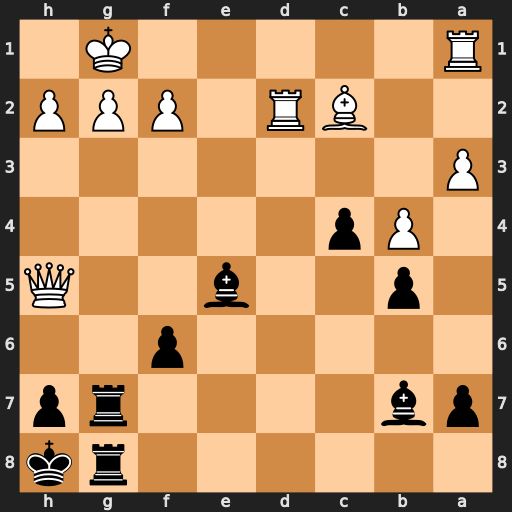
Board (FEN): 6rk/pb4rp/5p2/1p2b2Q/1Pp5/P7/2BR1PPP/R5K1
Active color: b
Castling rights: -
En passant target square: -
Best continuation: Bxg2 Qxe5 fxe5